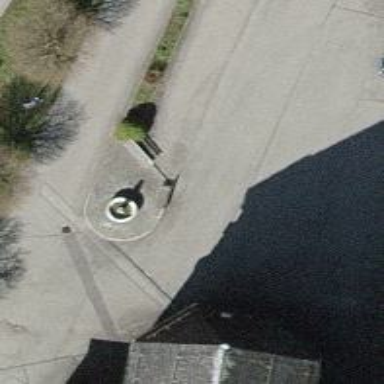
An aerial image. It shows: Fountain.